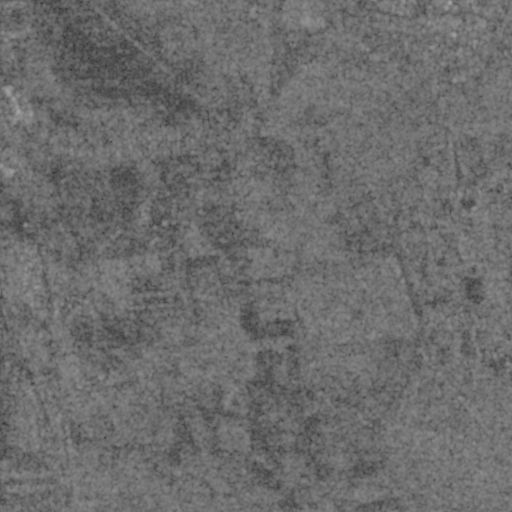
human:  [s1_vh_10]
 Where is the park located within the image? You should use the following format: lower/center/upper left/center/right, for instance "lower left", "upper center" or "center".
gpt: The park is located in the center right of the image.
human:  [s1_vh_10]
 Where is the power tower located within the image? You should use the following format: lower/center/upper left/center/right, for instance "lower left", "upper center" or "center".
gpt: The power tower is located in the lower right of the image.
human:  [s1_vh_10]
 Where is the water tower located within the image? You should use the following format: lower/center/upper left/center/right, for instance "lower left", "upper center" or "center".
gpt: The water tower is located in the upper left of the image.
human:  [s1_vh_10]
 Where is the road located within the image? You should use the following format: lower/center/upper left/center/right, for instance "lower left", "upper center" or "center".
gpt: There is no road in the image.

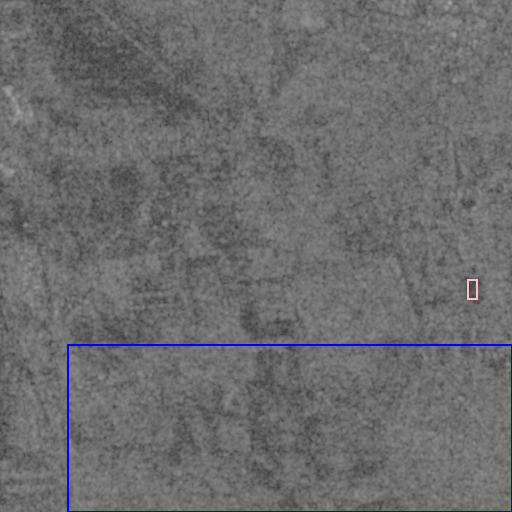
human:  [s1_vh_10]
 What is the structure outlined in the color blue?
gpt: The structure outlined in blue is a crop field.
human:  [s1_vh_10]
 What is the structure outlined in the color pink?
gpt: The structure outlined in pink is a park.
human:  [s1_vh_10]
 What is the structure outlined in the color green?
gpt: There is no green outline.